Question: I am having difficulty concatenating vectors in MATLAB.
'''
A = [1
2
3]
B = [6
7
8
9
10]
Desired result:
C = [1
2
3
6
7
8
9
10]
'''
where the sizes of 'A' and 'B' are different in every iteration of my script and I want to form the concatenated resulting vector, 'C', which has a dynamic size.
This is what I have tried:

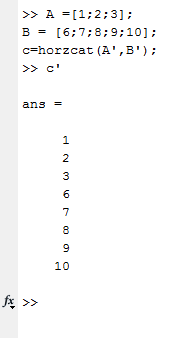
Answer: Try:
'''
A = [1 2 3];
B = [4 5 6 7 8 9 10];
C = [A B]
'''
For vertical vectors A' and B' use:
'''
C = [A;B]
'''